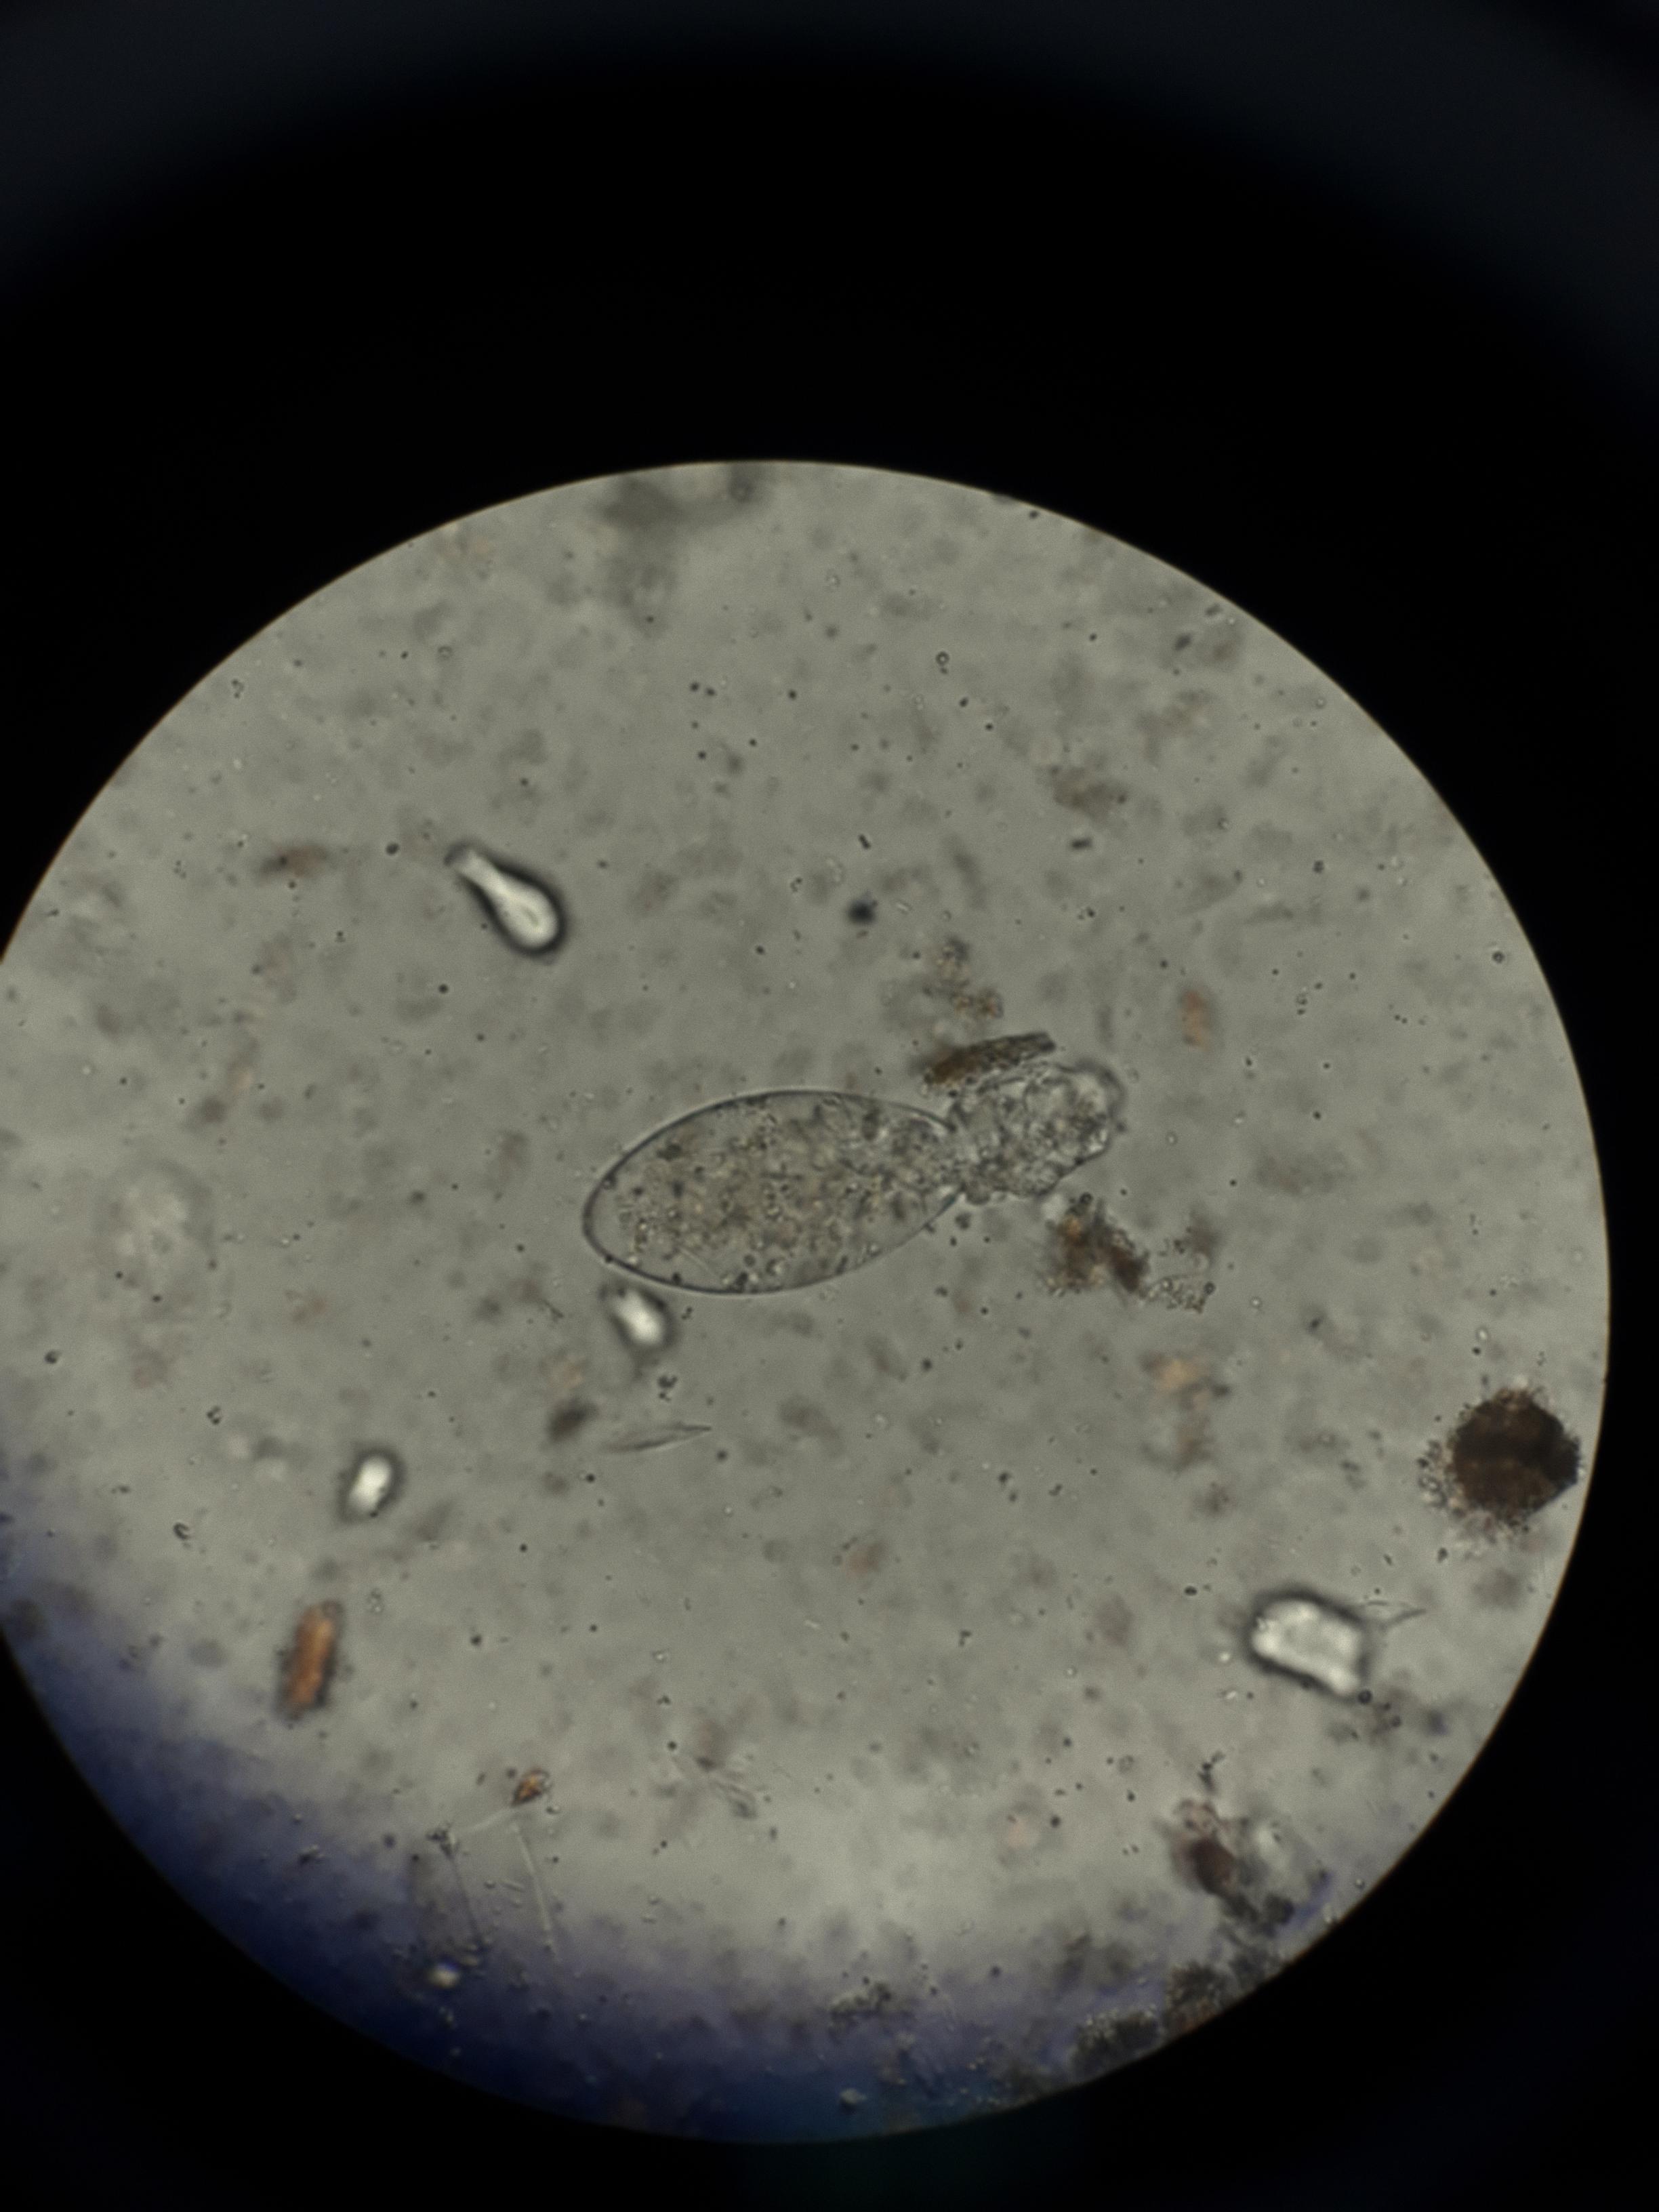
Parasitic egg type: Fasciolopsis buski